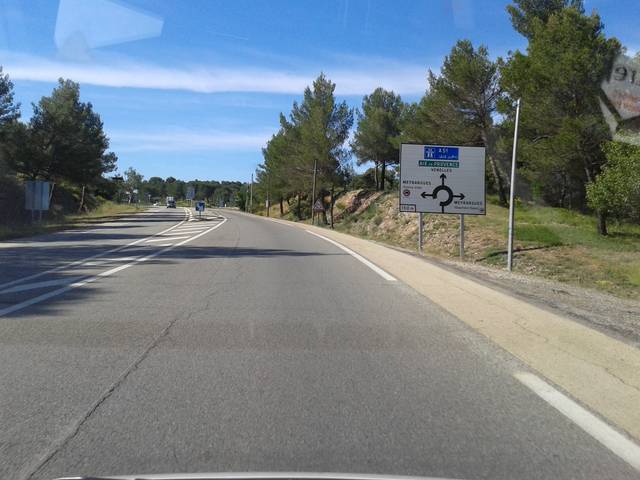
Region: France
Coordinates: 43.637, 5.517